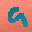
Label: 9